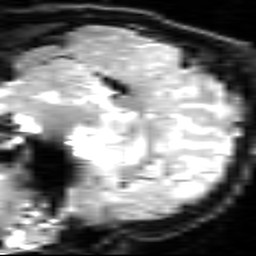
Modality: inplaneT2
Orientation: sagittal
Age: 21
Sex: male